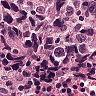
Metastatic tissue present: yes